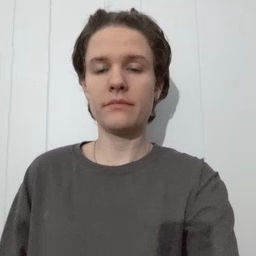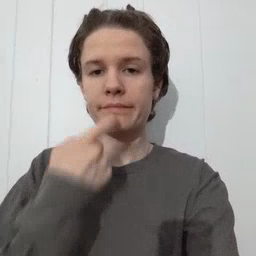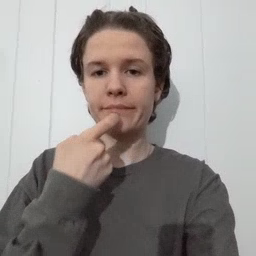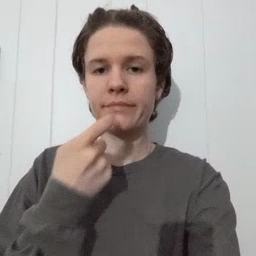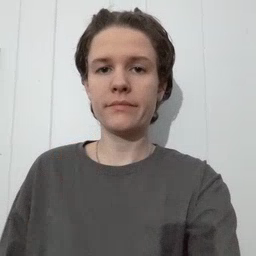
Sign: glasswindow